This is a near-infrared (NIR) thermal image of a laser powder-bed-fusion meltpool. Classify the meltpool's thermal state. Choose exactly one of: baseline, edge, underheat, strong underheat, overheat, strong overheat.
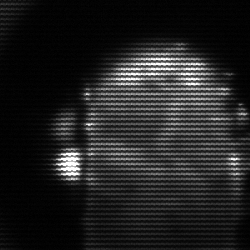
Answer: baseline